Interaction volume radius: 5 \u00c5
Interaction volume height: 10 \u00c5
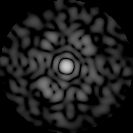
Disorder parameter: 0.8516